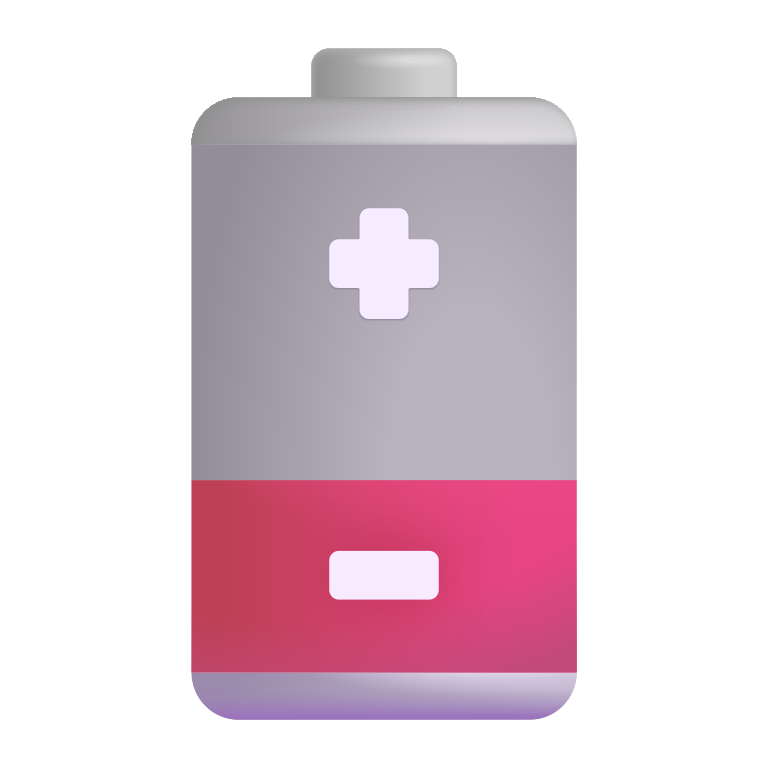
low battery color